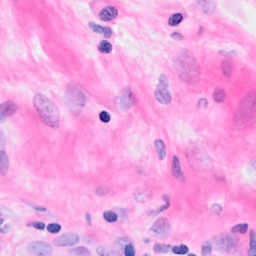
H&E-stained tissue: Breast